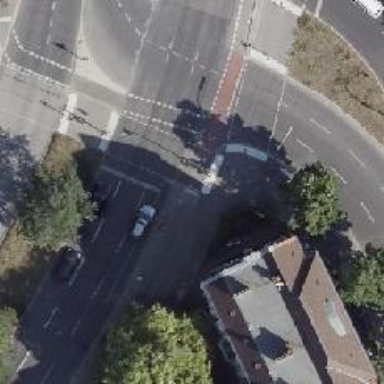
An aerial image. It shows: Road with traffic signals.